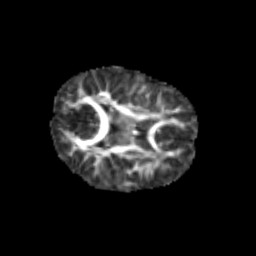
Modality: FA
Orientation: axial
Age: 6
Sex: female
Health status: healthy